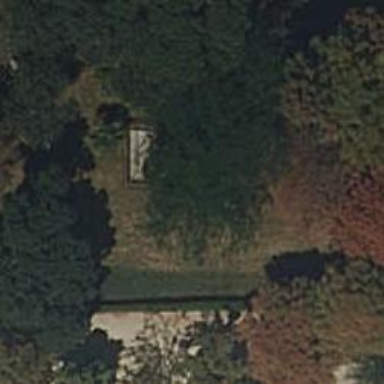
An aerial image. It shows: Memorial site with historic significance.